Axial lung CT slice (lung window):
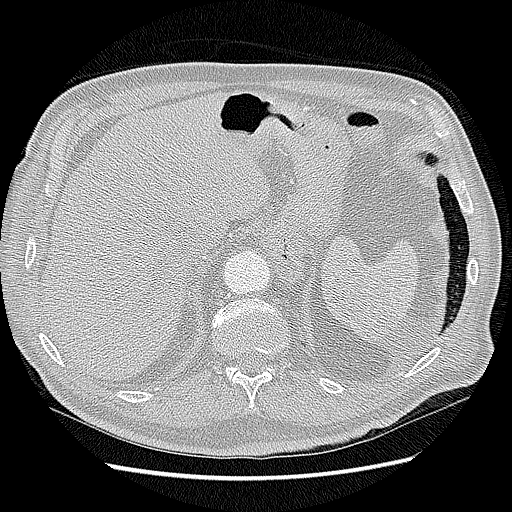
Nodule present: no